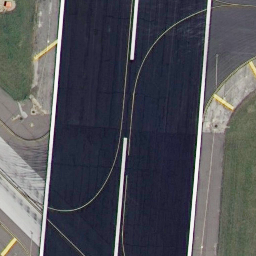
Label: runway